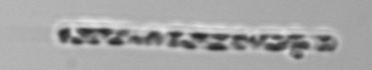
Label: Dactyliosolen_fragilissimus